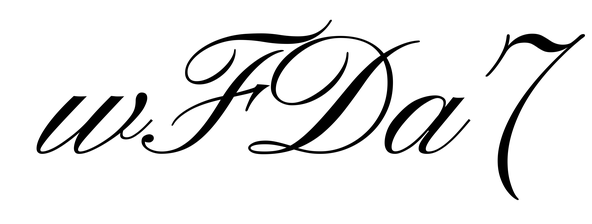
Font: PinyonScript-Regular